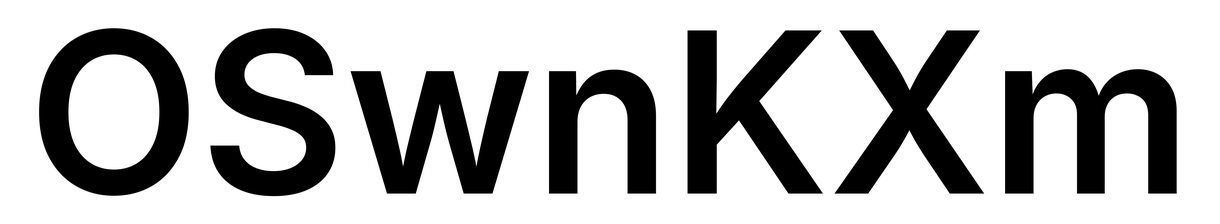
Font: Inter_SemiBold